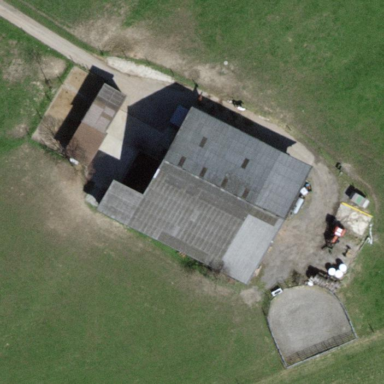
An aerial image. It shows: Farmyard area.